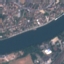
Land use / land cover: River